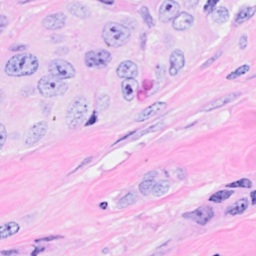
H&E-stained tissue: Breast